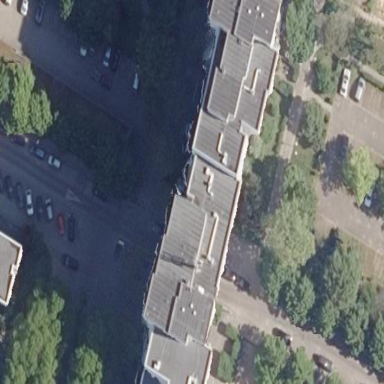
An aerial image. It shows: Flat-roofed apartment building.